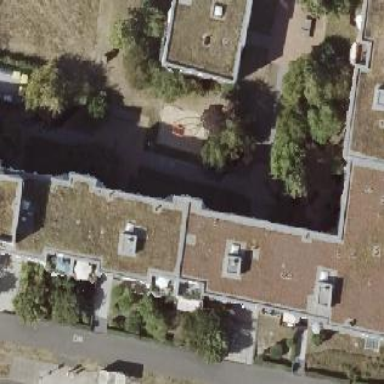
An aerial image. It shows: Building with apartments and flat roof.